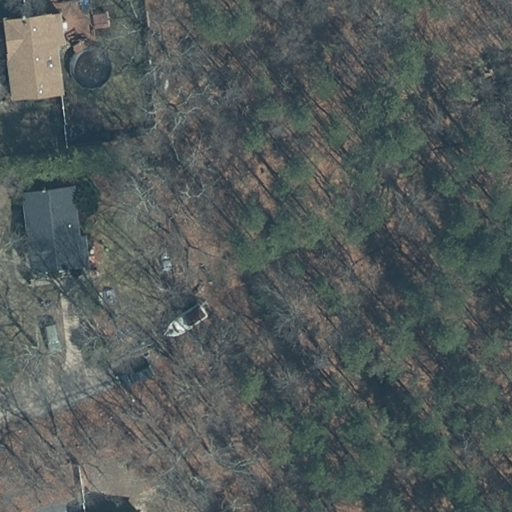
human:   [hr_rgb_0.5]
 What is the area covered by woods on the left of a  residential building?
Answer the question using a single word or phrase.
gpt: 0m2

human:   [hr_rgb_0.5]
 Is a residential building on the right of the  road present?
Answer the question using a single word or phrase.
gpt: no

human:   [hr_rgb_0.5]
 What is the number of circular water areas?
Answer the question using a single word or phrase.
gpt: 0

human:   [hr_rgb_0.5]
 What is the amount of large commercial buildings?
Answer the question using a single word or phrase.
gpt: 0

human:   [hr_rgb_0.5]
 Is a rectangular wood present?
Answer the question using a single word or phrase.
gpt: yes

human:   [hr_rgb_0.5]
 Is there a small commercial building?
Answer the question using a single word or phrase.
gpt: no

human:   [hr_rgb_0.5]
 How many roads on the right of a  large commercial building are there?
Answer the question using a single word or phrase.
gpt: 0

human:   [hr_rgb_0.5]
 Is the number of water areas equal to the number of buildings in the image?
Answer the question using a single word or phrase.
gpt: no

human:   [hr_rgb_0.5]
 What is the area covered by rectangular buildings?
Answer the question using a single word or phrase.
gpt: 384m2

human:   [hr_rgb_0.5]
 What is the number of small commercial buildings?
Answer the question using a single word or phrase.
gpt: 0

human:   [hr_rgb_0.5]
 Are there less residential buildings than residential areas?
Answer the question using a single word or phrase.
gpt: no

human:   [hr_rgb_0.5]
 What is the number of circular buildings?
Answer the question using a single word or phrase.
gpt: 0

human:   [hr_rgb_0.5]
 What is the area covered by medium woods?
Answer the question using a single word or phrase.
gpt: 0m2

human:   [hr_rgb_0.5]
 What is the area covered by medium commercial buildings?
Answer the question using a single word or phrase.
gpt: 0m2

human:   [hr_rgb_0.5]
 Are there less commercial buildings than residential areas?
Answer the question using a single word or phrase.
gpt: yes

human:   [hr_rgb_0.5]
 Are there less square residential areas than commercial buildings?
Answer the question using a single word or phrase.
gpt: no

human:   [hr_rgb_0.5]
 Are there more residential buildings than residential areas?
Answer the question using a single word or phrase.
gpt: yes

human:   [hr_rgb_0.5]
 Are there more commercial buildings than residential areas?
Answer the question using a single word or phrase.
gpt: no

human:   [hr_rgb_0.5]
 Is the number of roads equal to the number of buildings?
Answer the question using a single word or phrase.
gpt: no

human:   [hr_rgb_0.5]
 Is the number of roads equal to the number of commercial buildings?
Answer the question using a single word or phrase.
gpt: no

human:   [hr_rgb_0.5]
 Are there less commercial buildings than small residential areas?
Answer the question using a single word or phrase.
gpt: no

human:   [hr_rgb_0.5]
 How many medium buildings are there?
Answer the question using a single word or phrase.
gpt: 2

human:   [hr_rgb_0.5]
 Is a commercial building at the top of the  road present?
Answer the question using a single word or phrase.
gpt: no

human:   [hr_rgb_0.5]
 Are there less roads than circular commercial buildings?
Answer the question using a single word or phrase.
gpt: no

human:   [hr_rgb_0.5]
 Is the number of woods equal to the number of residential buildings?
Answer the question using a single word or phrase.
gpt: no

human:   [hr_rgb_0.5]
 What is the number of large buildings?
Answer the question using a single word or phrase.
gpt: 0

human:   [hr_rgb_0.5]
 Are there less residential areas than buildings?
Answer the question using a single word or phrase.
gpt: yes

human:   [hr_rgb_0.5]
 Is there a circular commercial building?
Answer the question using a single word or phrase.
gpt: no

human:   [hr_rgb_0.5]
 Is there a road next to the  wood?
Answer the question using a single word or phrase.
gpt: yes

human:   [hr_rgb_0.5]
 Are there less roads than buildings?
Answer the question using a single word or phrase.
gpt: yes

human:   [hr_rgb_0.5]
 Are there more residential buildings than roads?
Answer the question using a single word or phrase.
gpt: yes

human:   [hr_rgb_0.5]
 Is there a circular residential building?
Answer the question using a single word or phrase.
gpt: no

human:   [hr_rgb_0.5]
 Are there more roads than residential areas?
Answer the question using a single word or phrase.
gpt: no

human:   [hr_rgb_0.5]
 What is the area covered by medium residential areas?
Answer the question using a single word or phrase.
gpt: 0m2

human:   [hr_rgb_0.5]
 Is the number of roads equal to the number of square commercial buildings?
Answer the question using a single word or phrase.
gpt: no

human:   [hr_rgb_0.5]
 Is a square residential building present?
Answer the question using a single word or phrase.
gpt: no